Field crop: tomato
Growth stage: 1
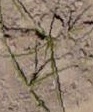
Species: solanum